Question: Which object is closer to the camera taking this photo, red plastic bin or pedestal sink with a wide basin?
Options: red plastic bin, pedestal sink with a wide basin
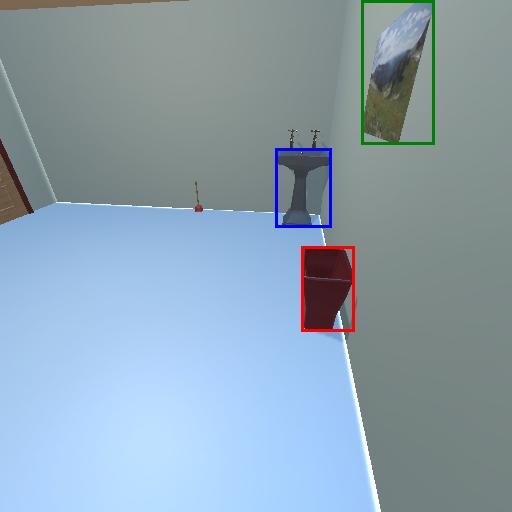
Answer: red plastic bin